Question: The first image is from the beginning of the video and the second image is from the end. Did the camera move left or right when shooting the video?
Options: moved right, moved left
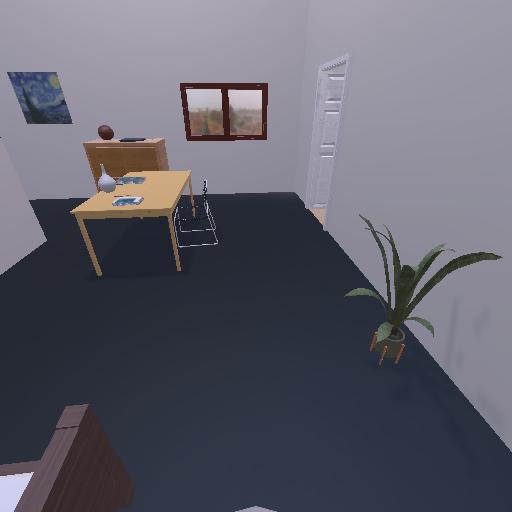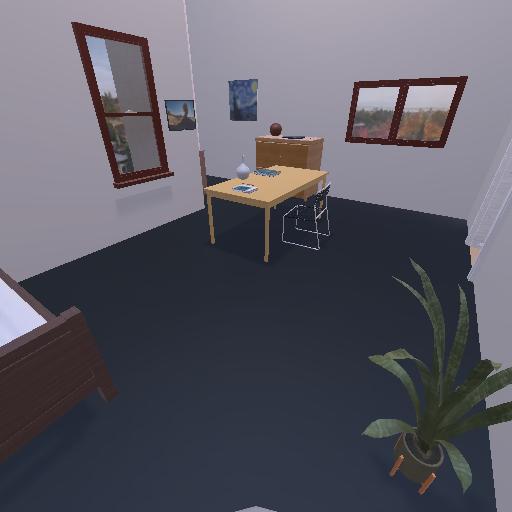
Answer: moved right